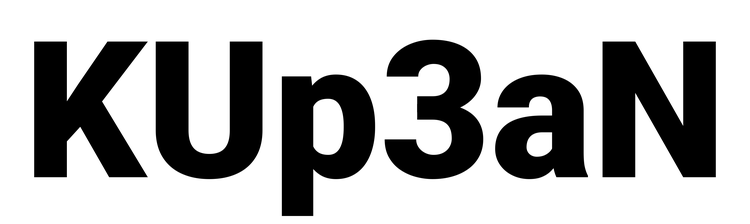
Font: Roboto_Black